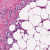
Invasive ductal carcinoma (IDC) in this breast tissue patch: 0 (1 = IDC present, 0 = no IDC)